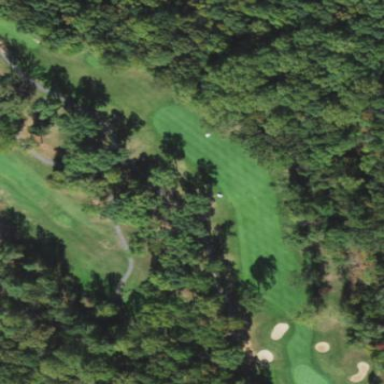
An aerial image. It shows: Golf fairway surrounded by grass.